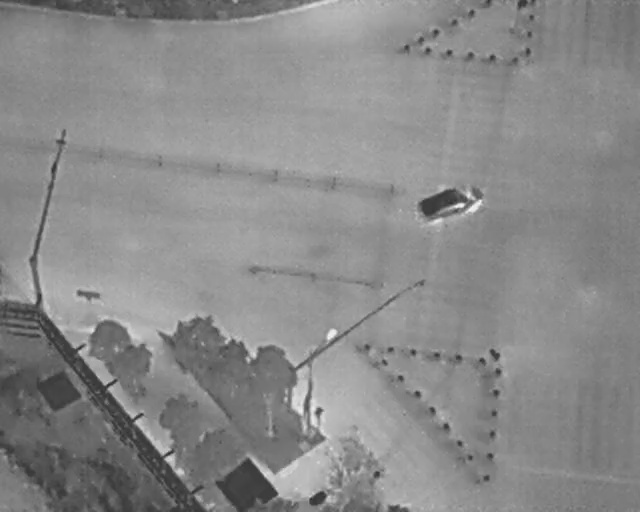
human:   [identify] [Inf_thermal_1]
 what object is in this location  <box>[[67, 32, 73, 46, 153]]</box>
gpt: <ref>1 medium car at the right</ref>